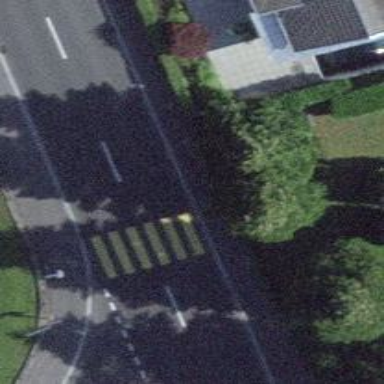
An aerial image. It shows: Marked road crossing.